Aerial crown-view tile of a tropical tree (Barro Colorado Island, Panama), acquired 20241112:
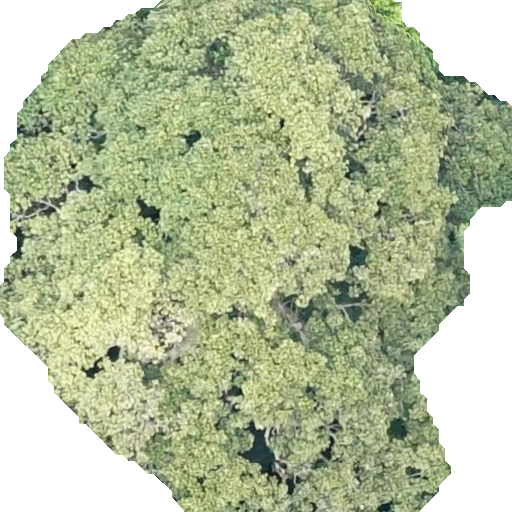
Species: Sterculia apetala
GBIF accepted scientific name: Sterculia apetala
Crown area: 352.788 m²